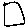
Label: square